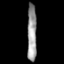
Tissue: prostate
Cell type: T cells
Senescence score: 0.3258
Nuclear area (px): 530
Mean DAPI intensity: 152.3